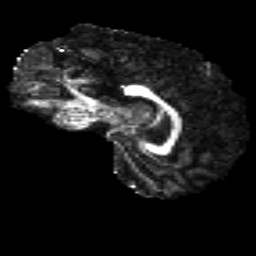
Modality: FA
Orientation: sagittal
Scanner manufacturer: siemens
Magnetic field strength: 3 T
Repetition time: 4.16 s
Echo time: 0.0806 s